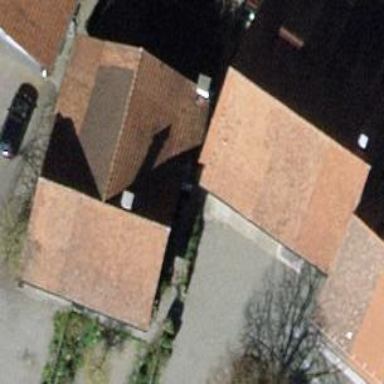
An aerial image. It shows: Gabled roof apartments building.